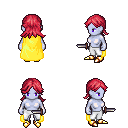
a pixel art fantasy rpg character, female body template, dark elf, purple skin, yellow cape, white pants, ruby red loose hair, gold boots, dagger, four views (front, back, left, right), 2x2 character sprite sheet, small pixel art, hard edges, no anti-aliasing